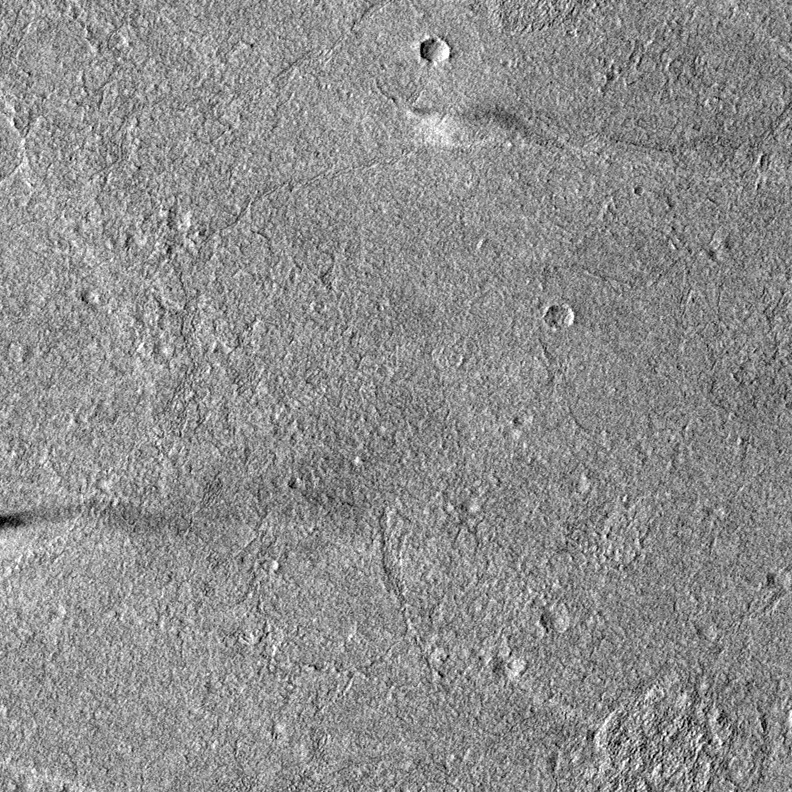
Label: dustdevil, dustdevil